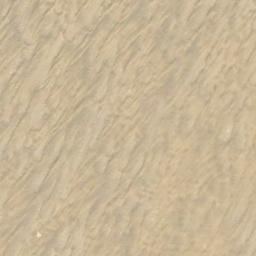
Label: desert